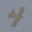
Label: 4